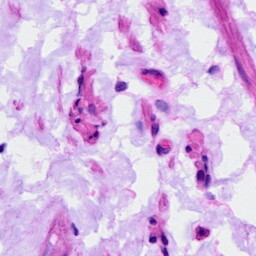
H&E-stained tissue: Ovarian